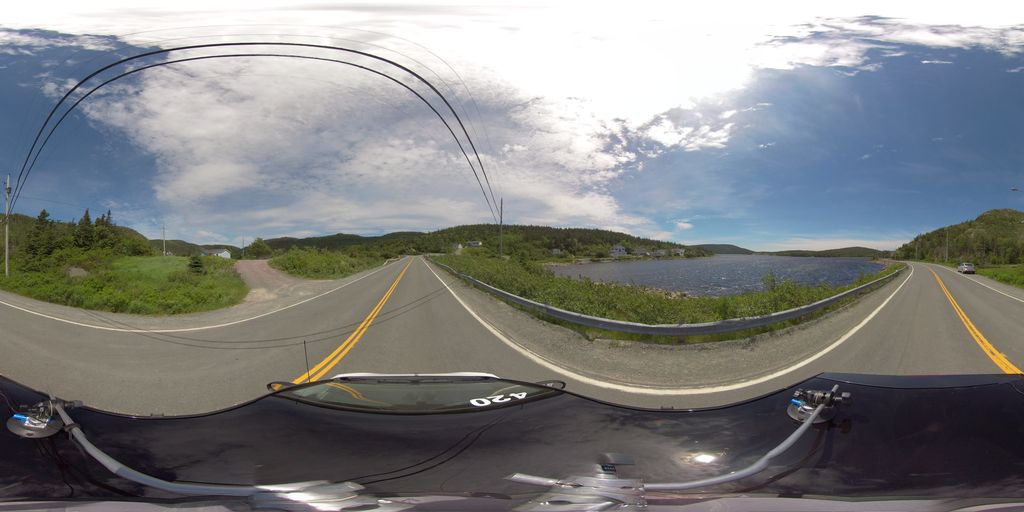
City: st_johns